RGB frame:
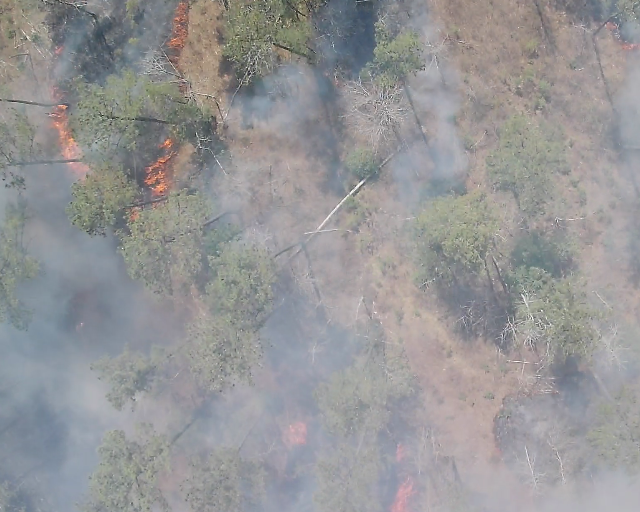
Thermal frame:
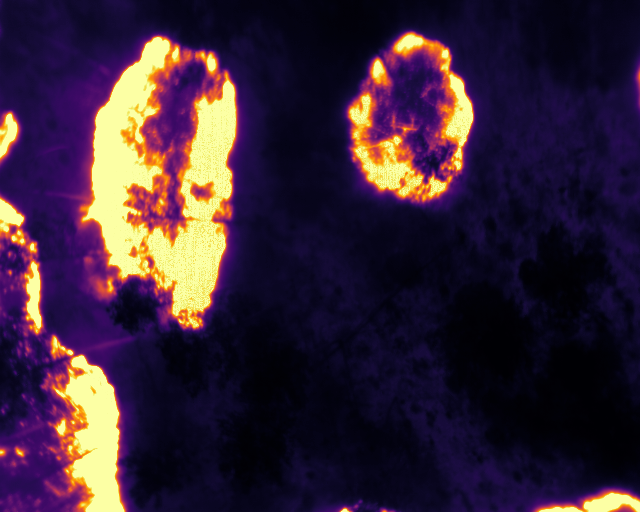
Captured: 2026-02-26 02:29:35
Pixels at or above 80 °C: 56906 (fraction of frame: 0.1737)